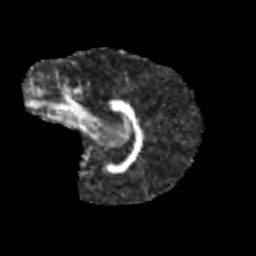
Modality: FA
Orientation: sagittal
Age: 11
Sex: female
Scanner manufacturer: siemens
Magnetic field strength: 3 T
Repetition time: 3.8 s
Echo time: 0.07 s